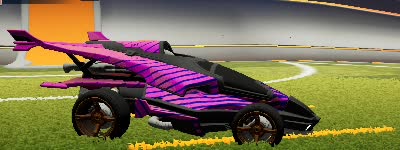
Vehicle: aftershock